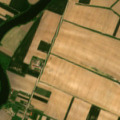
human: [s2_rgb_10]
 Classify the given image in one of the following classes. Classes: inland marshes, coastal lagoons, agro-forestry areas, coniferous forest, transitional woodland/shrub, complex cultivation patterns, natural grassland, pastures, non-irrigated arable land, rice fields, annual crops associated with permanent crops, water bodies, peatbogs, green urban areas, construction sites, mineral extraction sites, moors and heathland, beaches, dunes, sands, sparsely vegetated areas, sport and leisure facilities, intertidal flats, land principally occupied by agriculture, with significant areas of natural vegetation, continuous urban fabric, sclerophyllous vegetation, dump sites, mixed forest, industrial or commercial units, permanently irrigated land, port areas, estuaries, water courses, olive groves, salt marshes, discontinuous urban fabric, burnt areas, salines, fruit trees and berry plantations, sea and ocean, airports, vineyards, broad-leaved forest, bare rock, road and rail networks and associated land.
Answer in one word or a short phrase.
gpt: non-irrigated arable land, complex cultivation patterns, water courses